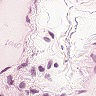
Metastatic tissue present: no